$\textbf{Важное замечание.}$ Представьте подробные рисунки всех установок, которые вы используете. Оцените по-грешность только в части А. В зависимости от вашего метода, может получиться так, что при выполнении заданий, вы будете использовать не все выданное вам оборудование. Вы будете изучать мембрану из анодного оксида алюминия. Мембрана прозрачна. Ее толщина $h$, диаметр цилиндрических каналов $d$ (см.рисунок). Ваша цель определить параметры $h, d$, а также пористость $p$, т.е. отношение объема каналов к объему образца. Предполагайте, что мембрана оптически однородна. ВАЖНО! Не трогайте поверхность мембраны.
Часть А. Диффузия Оборудование: Герметичный сосуд с окном из мем-браны и двумя соединительными трубками с зажимами (диаметр окна $d_w = 13~мм$), оснащенный датчиком концентрации углекислого газа ($\mathrm{CO}_2$, молярная масса 44 г/моль) с пределом измерений 0.5\%; источник питания; 2 вентилятора с батарейным блоком (чтобы они заработали, нужно вставить недостающую батарейку); аналог пластилина. Не портите электрические контакты в установке. Обозначим концентрацию (число молекул в единице объема) углекислого газа $\mathrm{CO}_2$ на одном конце канала $c$ и $c_0$ на другом конце. Тогда плотность потока $\mathrm{CO}_2$ в канале равна $j=D(c-c_0)/h$, где $D$ — коэффициент диффузии. Т.к. толщина каналов меньше длины свободного пробега, то коэффициент диффузии будет зависеть от диаметра каналов как $D\approx vd/3$, где $v$ — среднеквадратичная скорость молекул $\mathrm{CO}_2$. Комнатная температура $T = (295\pm5)~К$.
Часть B. Интерференция Оборудование: Оптическая скамья; мембрана (точно такая же, как и в части А) в держателе; лазер, длина волны $\lambda = 660~нм$. 2 поляризатора (оси поляризаторов помечены линией и образуют $45^\circ$ с краями рамки); фотодиод (ток короткого замыкания пропорционален интенсивности падающего света); мультиметр; провода; зажимы; 2 линейки; аналог пластилина; бумага.  Из-за интерференции лучей, отраженных от передней и задней поверхностей мембраны, интенсивность отраженного света зависит от угла падения.
Найдите функциональную зависимость разницы $c-c_0$ от времени, изучите ее экспериментально, определите параметры этой зависимости и оцените погрешность. Как пользоваться датчиком $\mathrm{CO}_2$ Датчик измеряет отношение количества молекул $\mathrm{CO}_2$ к общему числу молекул воздуха. Чтобы включить датчик, подключите его к источнику питания при помощи USB. Переход датчика в режим измерения займет несколько минут. Если вы выключите датчик, все данные будут потеряны. Зажимая на некоторое время кнопку SELECT, вы мо-жете переключать датчик между двумя режимами: ре-жимом записи (R) и режимом просмотра данных (D). В режиме записи, датчик запоминает результат измерений каждые 20 с. В памяти датчика хранятся только последние 200 результатов. В режиме просмотра данных таймер продолжает работать, но данные не записываются в память датчика. Для просмотра записанных результатов используйте кнопки UP и DOWN в режиме D. Переключение обратно в режим записи позволяет продолжить запоминать новые экспериментальные данные. Кнопка RST удаляет все записи и обнуляет таймер. Кнопки LEFT и RIGHT не используются.
Часть С. Двулучепреломление Оборудование такое же как и в части В.  Показатель преломления мембраны зависит от поляризации и направления распространения света. Мембрана характеризуется двумя показателями преломления $n_o$ и $n_e$; $|n_e-n_o|\ll n_o$. Когда луч лазера падает на мембрану, он разделяется на два луча, которые имеют различные поляризации и распространяются с различными скоростями. Луч 1 поляризован перпендикулярно плоскости падения; его показатель преломления $n_1=n_o$ и не зависит от направления распространения. Луч 2 поляризован параллельно плоскости падения; его показатель преломления $n_2$ зависит от угла $\beta_2$: $$\frac{1}{n_{2}^{2}}=\frac{\cos ^{2} \beta_{2}}{n_{o}^{2}}+\frac{\sin ^{2} \beta_{2}}{n_{e}^{2}}$$ Можно показать, что оптическая разность хода между этими лучами равна $\delta=h\left(n_{1} \cos \beta_{1}-n_{2} \cos \beta_{2}\right)$
Определите толщину $h$ мембраны. Показатель преломления мембраны $n_0 = 1.50$. Для того, чтобы избежать двулучепреломления, описанного в части C падающий свет должен иметь поляризацию перпендикулярную плоскости падения (плоскости рисунка). Если контраст при наблюдении интерференции слишком слабый, попробуйте повторить опыт для другой поверхности мембраны.
Часть D. Кода
Определите разность $\Delta n=|n_e-n_o|$ показателей преломления мембраны. Используя выданный график $\Delta n(p)$ определите пористость $p$.
Используя результаты предыдущих частей и (если необходимо) дополнительных измерений, оцените диаметр пор $d$.
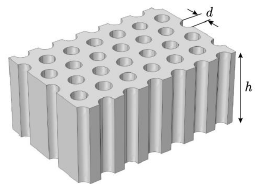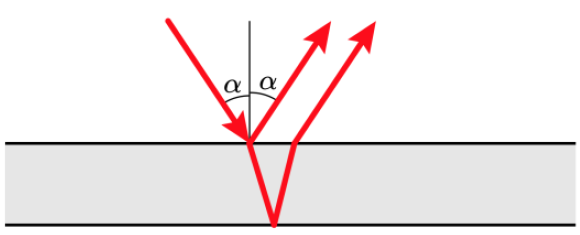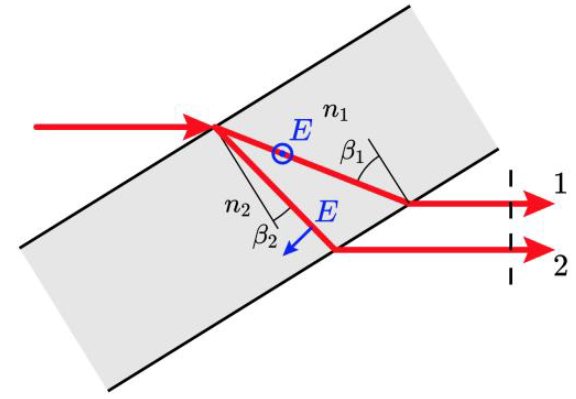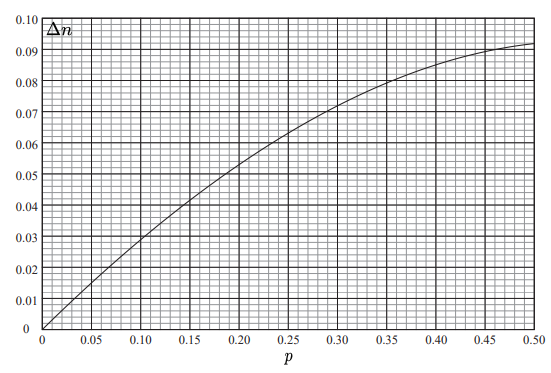
Найдите функциональную зависимость разницы $c-c_0$ от времени, изучите ее экспериментально, определите параметры этой зависимости и оцените погрешность.

Определите толщину $h$ мембраны. Показатель преломления мембраны $n_0 = 1.50$. Для того, чтобы избежать двулучепреломления, описанного в части C падающий свет должен иметь поляризацию перпендикулярную плоскости падения (плоскости рисунка). Если контраст при наблюдении интерференции слишком слабый, попробуйте повторить опыт для другой поверхности мембраны.

Определите разность $\Delta n=|n_e-n_o|$ показателей преломления мембраны. Используя выданный график $\Delta n(p)$ определите пористость $p$.

Используя результаты предыдущих частей и (если необходимо) дополнительных измерений, оцените диаметр пор $d$.
Темы:
E, Оптика, Придумать метод, Волновая оптика, 2018, Двулучепреломление, Диффузия, Европейские